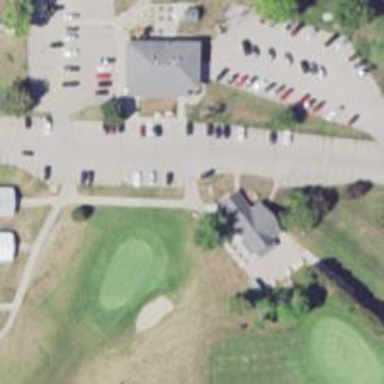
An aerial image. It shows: Path used for both walking and golf.